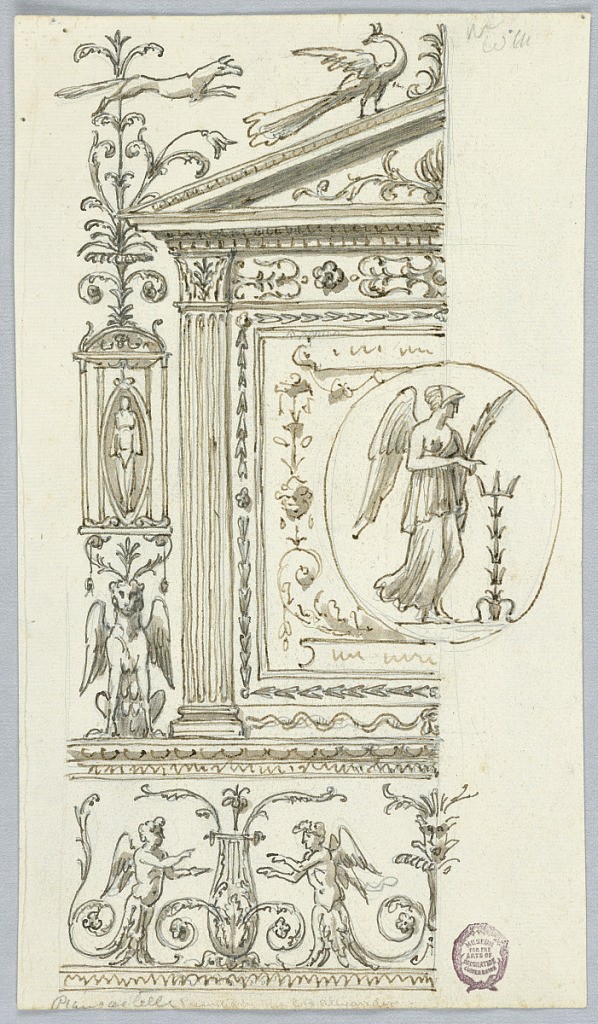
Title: Project for a Wall Decoration
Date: late 18th century
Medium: Pen and ink, brush and watercolor on paper
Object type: Drawing
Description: Left half of a design shown. At bottom, a frieze with grotesques. Above, at left, a candelabrum motif supported by a griffin. At right, a roundel with a winged figure is below an entablature.